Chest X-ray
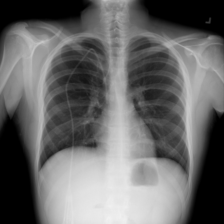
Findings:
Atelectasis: negative
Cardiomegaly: negative
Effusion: negative
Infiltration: negative
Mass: negative
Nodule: negative
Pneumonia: negative
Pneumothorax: negative
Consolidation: negative
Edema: negative
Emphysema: negative
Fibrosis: negative
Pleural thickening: negative
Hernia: negative